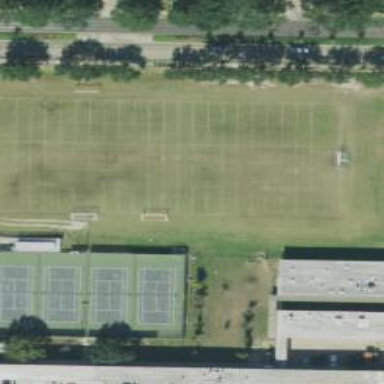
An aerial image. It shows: Soccer pitch for leisureland activities.